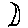
Label: moon